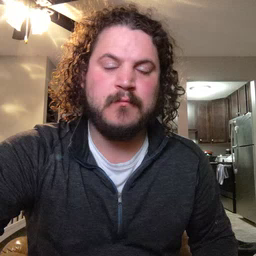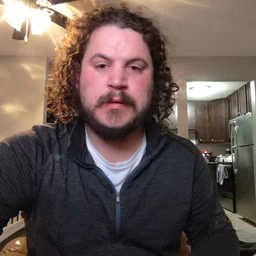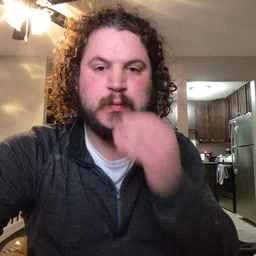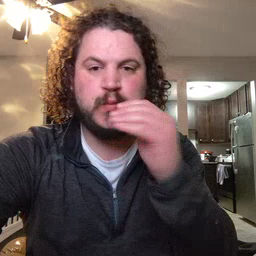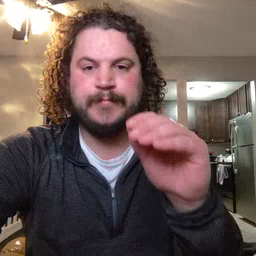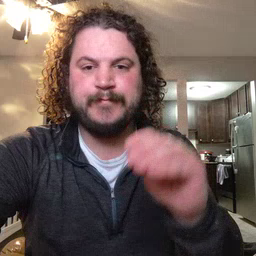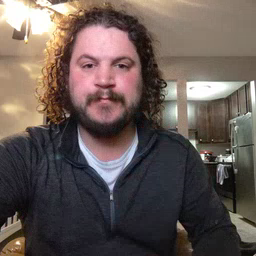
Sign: kiss